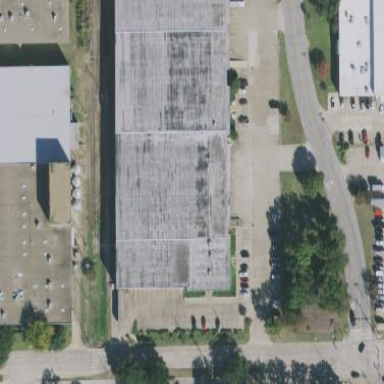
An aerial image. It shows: Warehouse building.